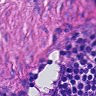
Metastatic tissue present: yes